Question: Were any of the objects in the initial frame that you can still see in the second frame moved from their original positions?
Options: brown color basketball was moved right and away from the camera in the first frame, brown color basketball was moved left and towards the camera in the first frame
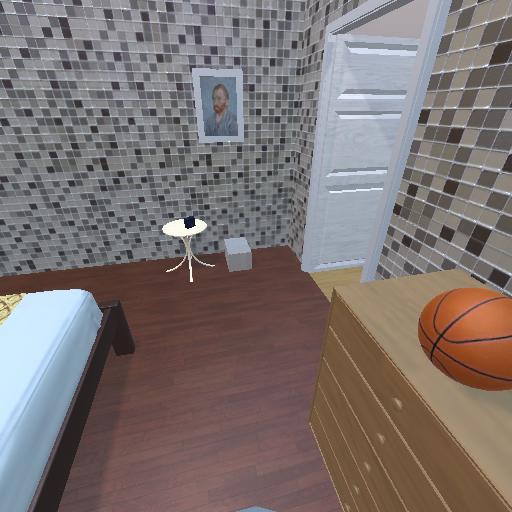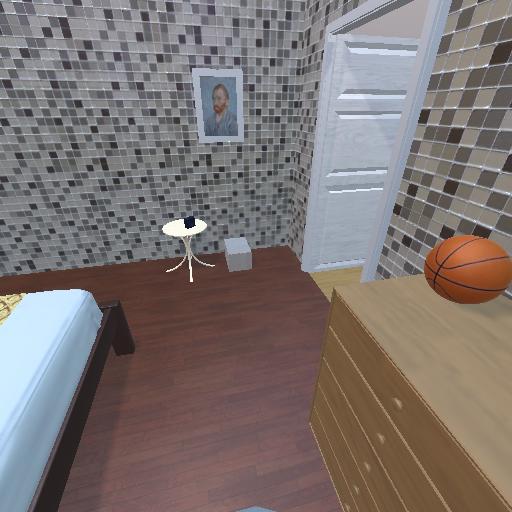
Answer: brown color basketball was moved right and away from the camera in the first frame